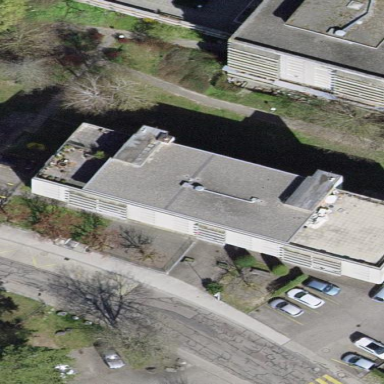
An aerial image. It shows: Building with apartments and flat roof.